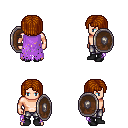
a pixel art fantasy rpg character, male body template, human, light skin, maroon tattered cape, metal pants, brunette pageboy hairstyle, black shoes, shield, four views (front, back, left, right), 2x2 character sprite sheet, small pixel art, hard edges, no anti-aliasing